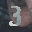
Label: 3